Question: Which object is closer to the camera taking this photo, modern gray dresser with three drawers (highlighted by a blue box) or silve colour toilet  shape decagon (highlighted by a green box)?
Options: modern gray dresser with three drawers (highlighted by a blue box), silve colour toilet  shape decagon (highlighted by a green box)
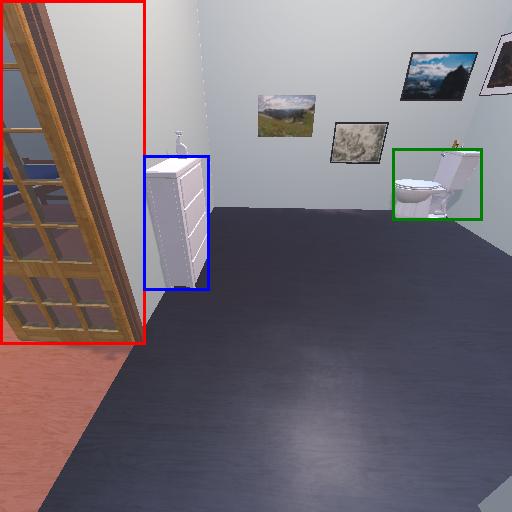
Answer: modern gray dresser with three drawers (highlighted by a blue box)